Question: I am attempting to make a griding tool using python and pyqt. Specifically I want to use the graphicsView/graphicsScene combination to allow the user to place and edit sections of grid. In this context, the grid is simply a collection of perpendicular lines.
Something Like:

How do I group a collection of lines together into a single object so that the collection of lines acts as a single object (i.e. context menu, dragging, etc.)
(only the graphics classes)
'''
from PyQt4 import QtGui, QtCore
class graphicsView(QtGui.QGraphicsView):
def __init__(self,parent=None):
super(graphicsView, self).__init__(parent)
self.parent=parent
def wheelEvent(self,event):
super(graphicsView, self).wheelEvent(event)
factor = 1.2
if event.delta()<0:
factor = 1.0/factor
self.scale(factor,factor)
class graphicsScene(QtGui.QGraphicsScene):
def __init__(self,parent=None):
super(graphicsScene, self).__init__(parent)
self.meshPen=QtGui.QPen(QtCOre.Qt.blue, 1, QtCore.Qt.SolidLine)
def newGrid(self, xmax,ymax,xcells,ycells,xmin=0,ymin=0):
for i in range(xcells+1):
x=i*(xmax-xmin)/xcells-abs(xmin)
self.addLine(x,ymin,x,ymax,self.meshPen)
for j in range(ycells+1):
y=j*(ymax-ymin)/ycells-abs(ymin)
self.addLine(xmin,y,xmax,y,self.meshPen)
'''
Python 2.7.2, PyQt4 4.9.5-2, windows 7
---
(my random thoughts)
1. Implement an invisible rectangle ontop of the grid to handle interaction
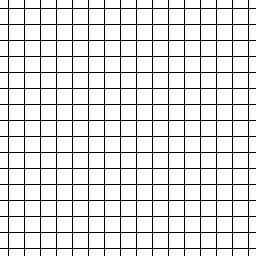
Answer: Another way to do it is <URL>:
'''
def newGrid(...):
group = QtGui.QGraphicsItemGroup(scene=self)
group.setFlag(QtGui.QGraphicsItem.ItemIsMovable) #let't test how it works
for i in range(xccells + 1):
...
group.addToGroup(self.addLine(x,ymin,x,ymax,self.meshPen))
...
'''